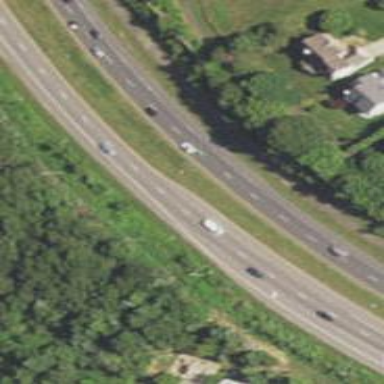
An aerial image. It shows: This image shows trunk highway that functions as expressway.